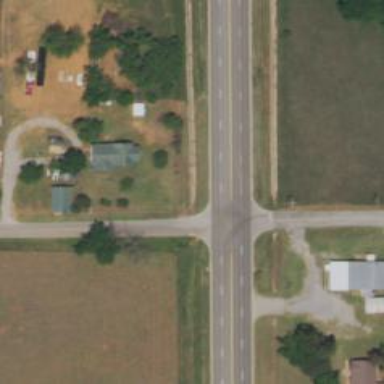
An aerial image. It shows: Road with stop sign.